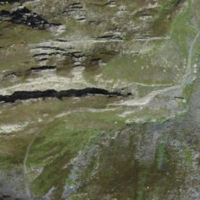
EUNIS habitat code: 48
Species observed at this site:
Saxifraga oppositifolia